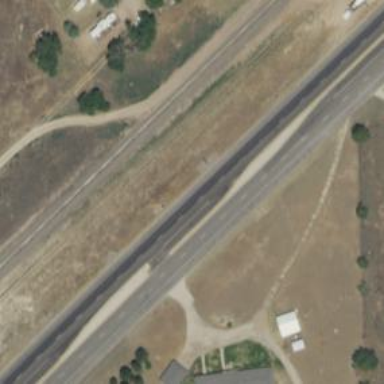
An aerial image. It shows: Asphalt trunk highway classified as expressway.